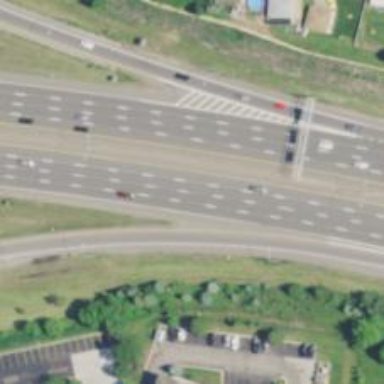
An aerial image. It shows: Motorway.